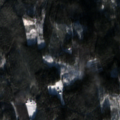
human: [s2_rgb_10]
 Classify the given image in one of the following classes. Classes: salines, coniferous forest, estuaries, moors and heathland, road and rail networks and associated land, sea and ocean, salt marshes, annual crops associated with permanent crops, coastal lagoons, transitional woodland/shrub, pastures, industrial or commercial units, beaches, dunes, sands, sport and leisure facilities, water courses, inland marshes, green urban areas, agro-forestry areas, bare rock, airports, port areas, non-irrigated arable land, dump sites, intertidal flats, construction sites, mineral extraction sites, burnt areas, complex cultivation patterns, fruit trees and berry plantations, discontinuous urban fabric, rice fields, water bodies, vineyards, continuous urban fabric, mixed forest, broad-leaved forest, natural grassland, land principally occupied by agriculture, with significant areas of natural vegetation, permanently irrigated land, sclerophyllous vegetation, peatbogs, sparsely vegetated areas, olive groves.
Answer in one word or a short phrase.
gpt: coniferous forest, mixed forest, transitional woodland/shrub